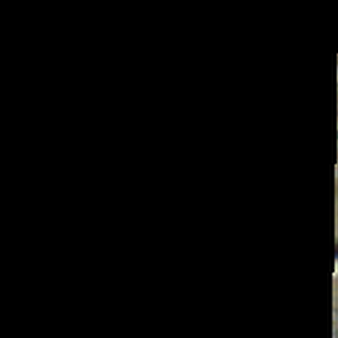
Label: other